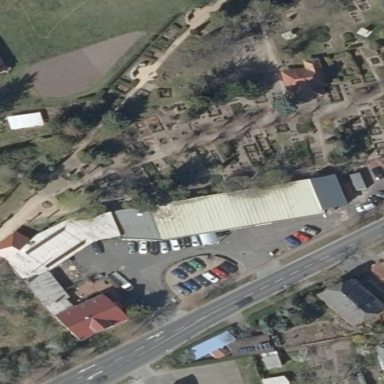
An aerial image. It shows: Cemetery.